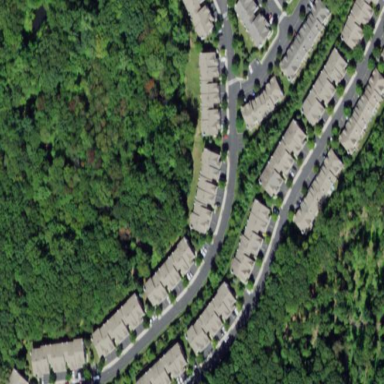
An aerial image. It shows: Condominium within residential area.